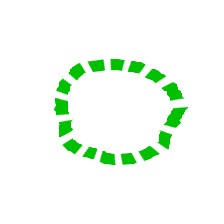
Shape: circle